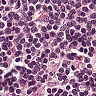
Metastatic tissue present: no